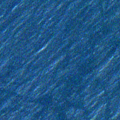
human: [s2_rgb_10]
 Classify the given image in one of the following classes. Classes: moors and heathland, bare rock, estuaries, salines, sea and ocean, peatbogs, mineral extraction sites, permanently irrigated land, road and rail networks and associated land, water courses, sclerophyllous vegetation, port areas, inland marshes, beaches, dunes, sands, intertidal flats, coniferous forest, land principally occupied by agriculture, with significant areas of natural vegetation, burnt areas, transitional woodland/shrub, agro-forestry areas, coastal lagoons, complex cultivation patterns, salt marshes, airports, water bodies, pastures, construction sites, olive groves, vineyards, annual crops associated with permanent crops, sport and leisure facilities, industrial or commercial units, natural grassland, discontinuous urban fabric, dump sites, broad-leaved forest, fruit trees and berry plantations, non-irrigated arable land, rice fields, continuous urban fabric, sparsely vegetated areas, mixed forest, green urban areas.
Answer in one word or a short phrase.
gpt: sea and ocean